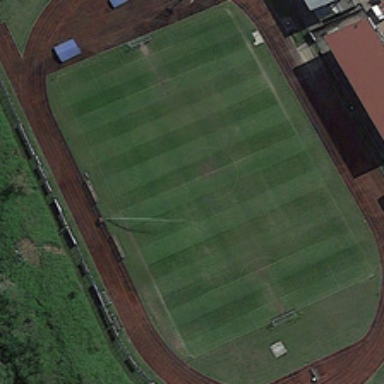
Some green trees and several buildings are near a playground .